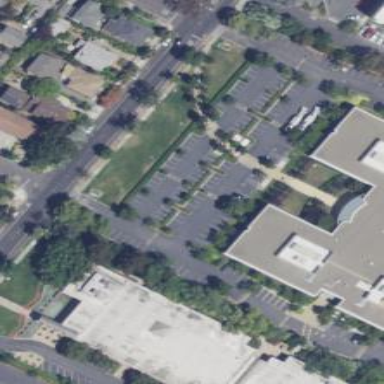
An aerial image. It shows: Parking space.